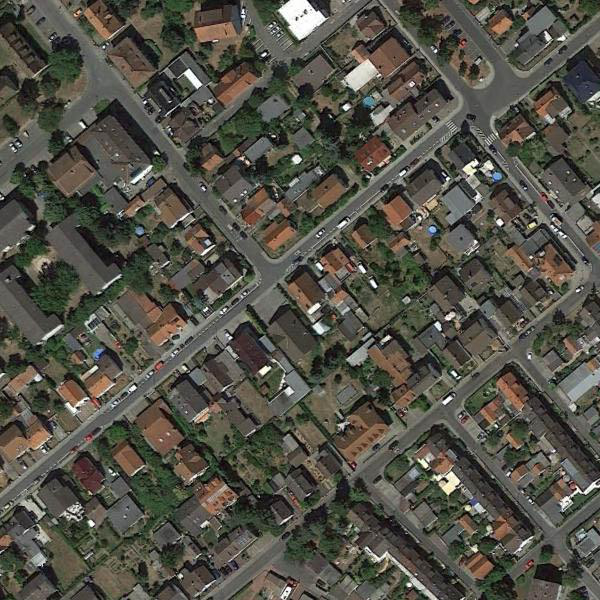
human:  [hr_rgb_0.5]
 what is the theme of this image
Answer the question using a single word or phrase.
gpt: dense residential